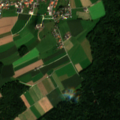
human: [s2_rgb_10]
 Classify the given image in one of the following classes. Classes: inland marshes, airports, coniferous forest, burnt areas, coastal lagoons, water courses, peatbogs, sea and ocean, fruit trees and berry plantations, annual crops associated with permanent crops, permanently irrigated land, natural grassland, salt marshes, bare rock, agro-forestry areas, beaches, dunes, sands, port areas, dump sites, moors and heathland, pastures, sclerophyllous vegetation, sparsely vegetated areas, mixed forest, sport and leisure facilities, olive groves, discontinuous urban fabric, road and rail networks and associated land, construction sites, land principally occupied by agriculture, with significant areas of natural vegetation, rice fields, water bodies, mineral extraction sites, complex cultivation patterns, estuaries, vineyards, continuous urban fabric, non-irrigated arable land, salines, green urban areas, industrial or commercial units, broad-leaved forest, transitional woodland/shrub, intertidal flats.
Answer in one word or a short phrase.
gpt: discontinuous urban fabric, non-irrigated arable land, coniferous forest, mixed forest